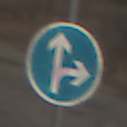
Verkehrszeichen: VorgeschriebeneFahrtrichtungGeradeausOderRechts
Umgebung: Outdoor, RoadRail
Tageszeit: SunriseSunset
Wetter: PartlyCloudy
Licht: Natural
Jahreszeit: NotSpecified
Kontrast: LowContrast